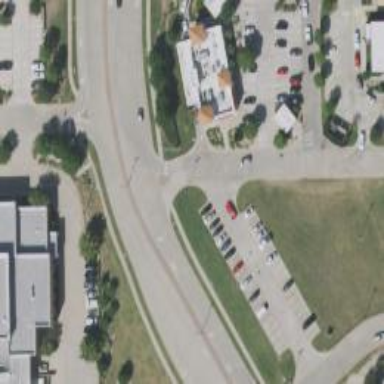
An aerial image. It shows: Tertiary road with separate sidewalks.